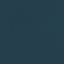
Land use / land cover: SeaLake